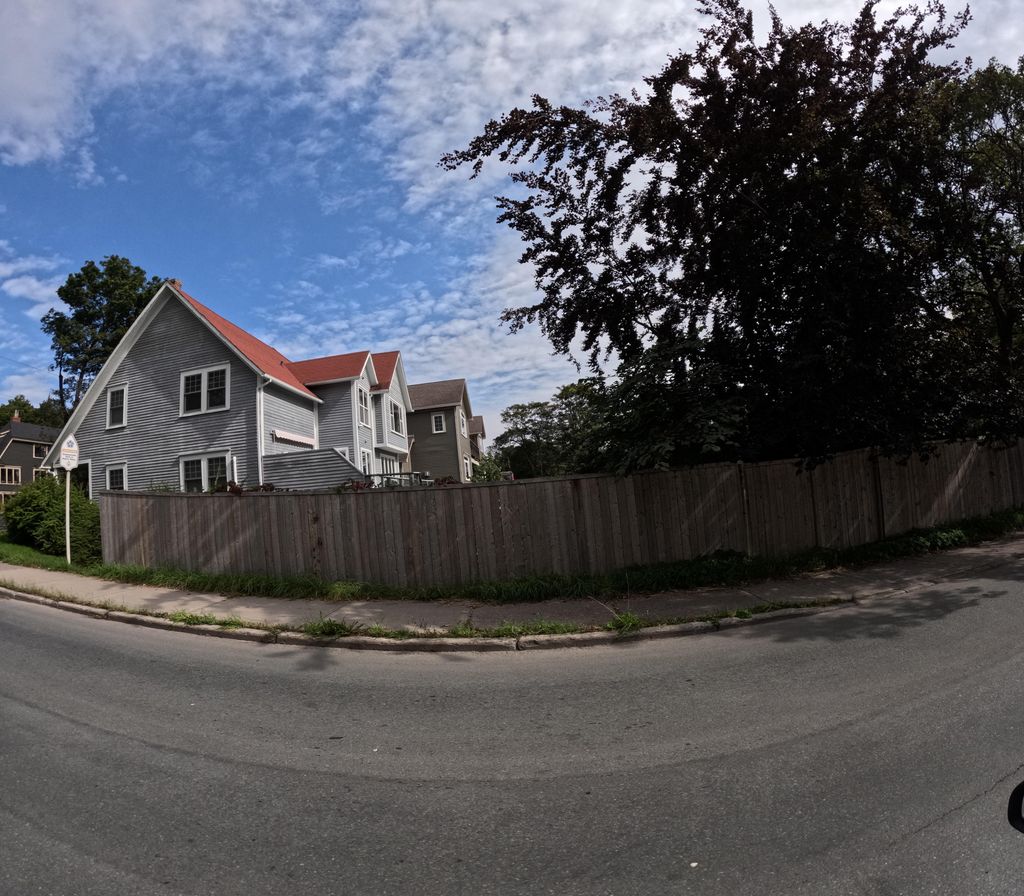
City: st_johns